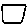
Label: square